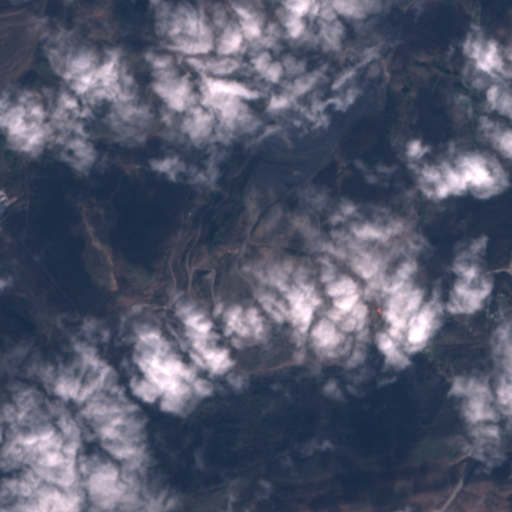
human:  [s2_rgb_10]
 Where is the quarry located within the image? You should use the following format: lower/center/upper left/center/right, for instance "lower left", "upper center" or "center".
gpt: There is no quarry in the image.